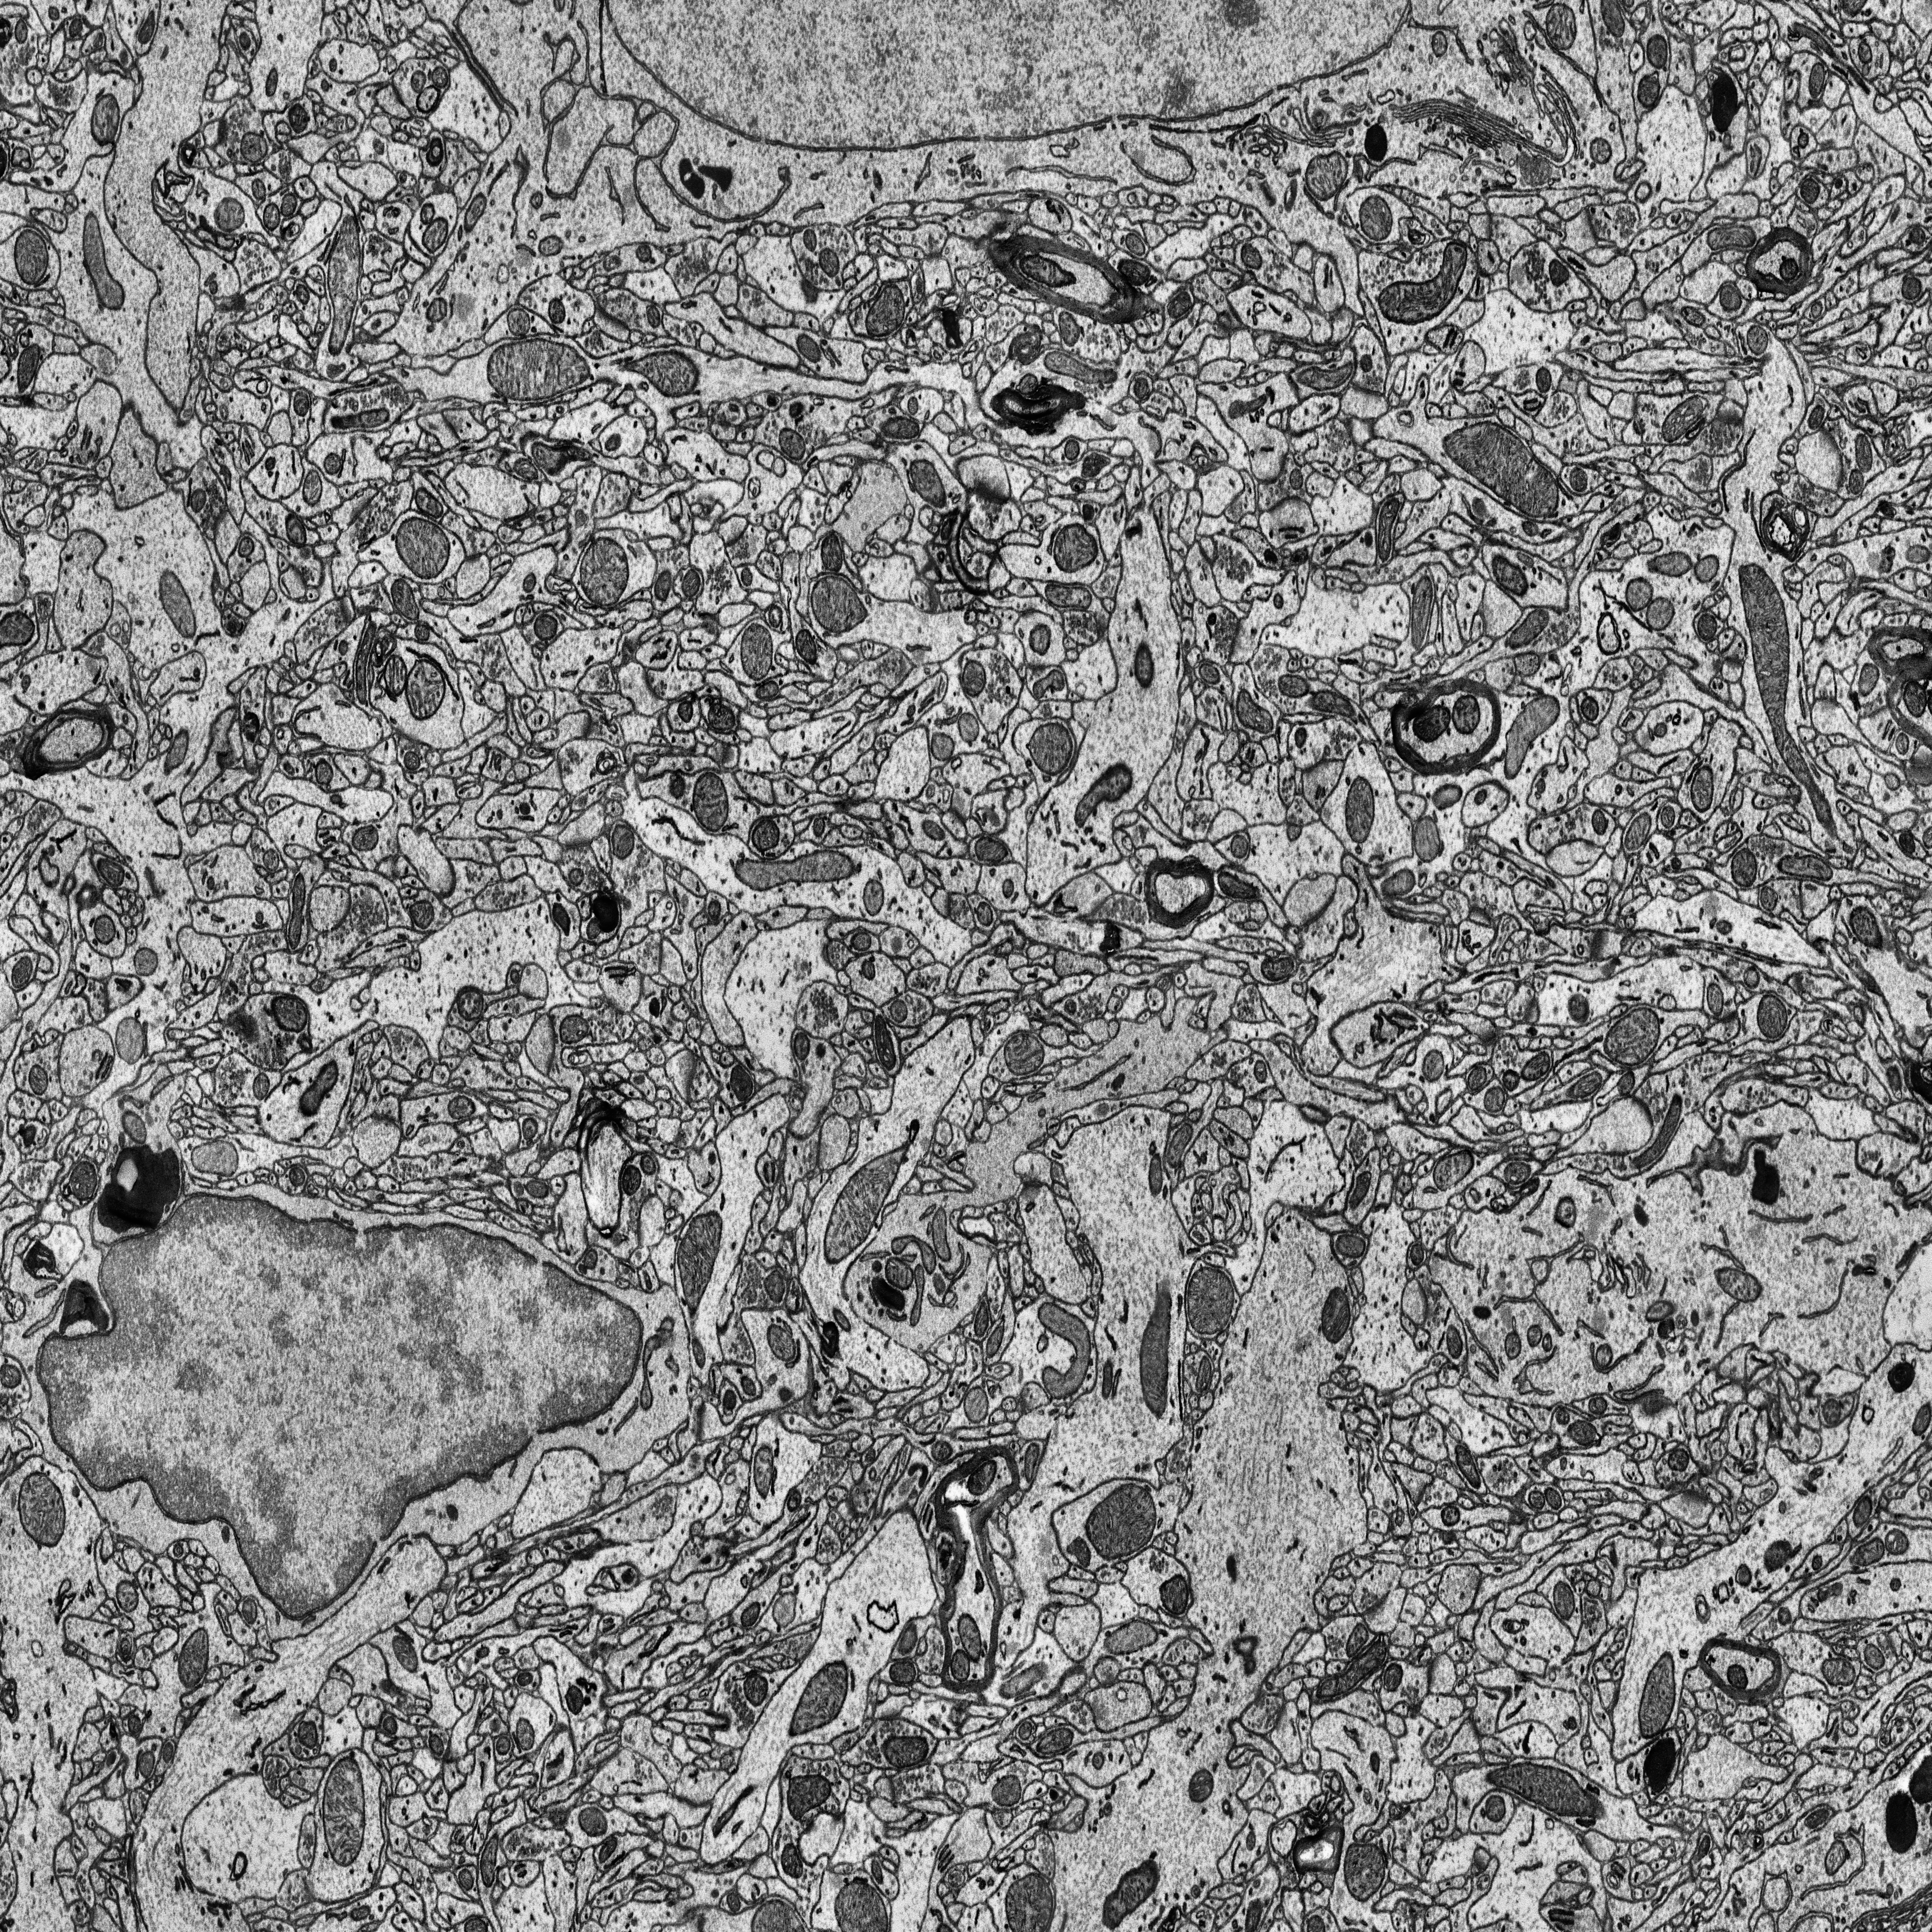
Electron microscopy slice of rat cortex tissue
Slice depth (z): 56
Mitochondria instances in slice: 404